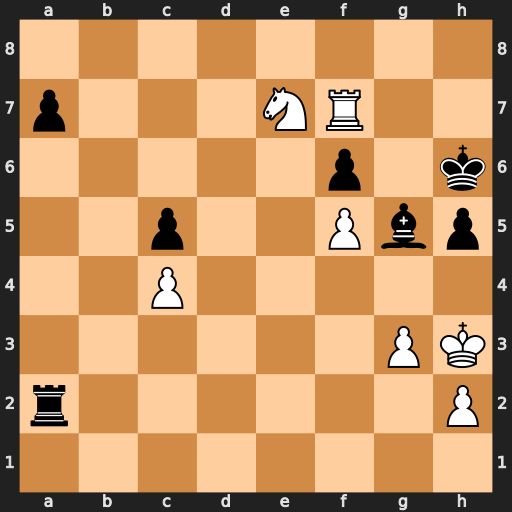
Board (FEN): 8/p3NR2/5p1k/2p2Pbp/2P5/6PK/r6P/8
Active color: w
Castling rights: -
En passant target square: -
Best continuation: Ng8#